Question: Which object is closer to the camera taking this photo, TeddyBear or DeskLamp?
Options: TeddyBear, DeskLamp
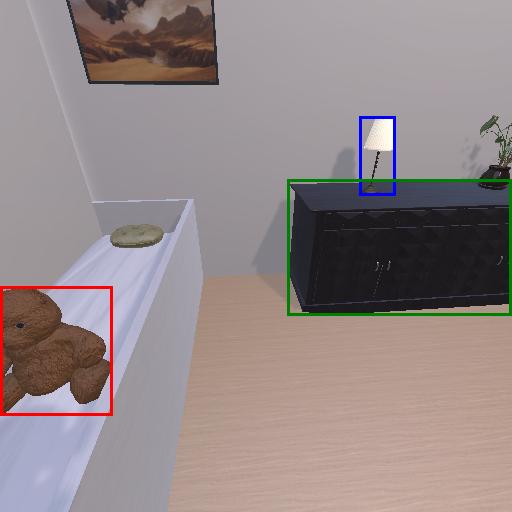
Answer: TeddyBear